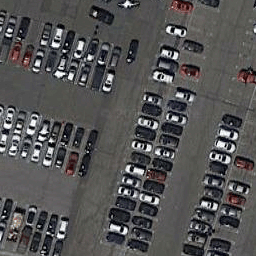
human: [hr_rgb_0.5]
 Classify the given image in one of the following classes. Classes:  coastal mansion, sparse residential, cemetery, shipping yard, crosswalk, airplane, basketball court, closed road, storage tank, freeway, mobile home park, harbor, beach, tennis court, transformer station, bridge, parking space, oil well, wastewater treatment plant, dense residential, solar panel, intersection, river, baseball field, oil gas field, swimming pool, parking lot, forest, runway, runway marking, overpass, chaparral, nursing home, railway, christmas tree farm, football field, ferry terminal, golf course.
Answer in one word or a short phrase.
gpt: parking lot